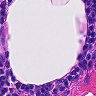
Metastatic tissue present: no